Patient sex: F
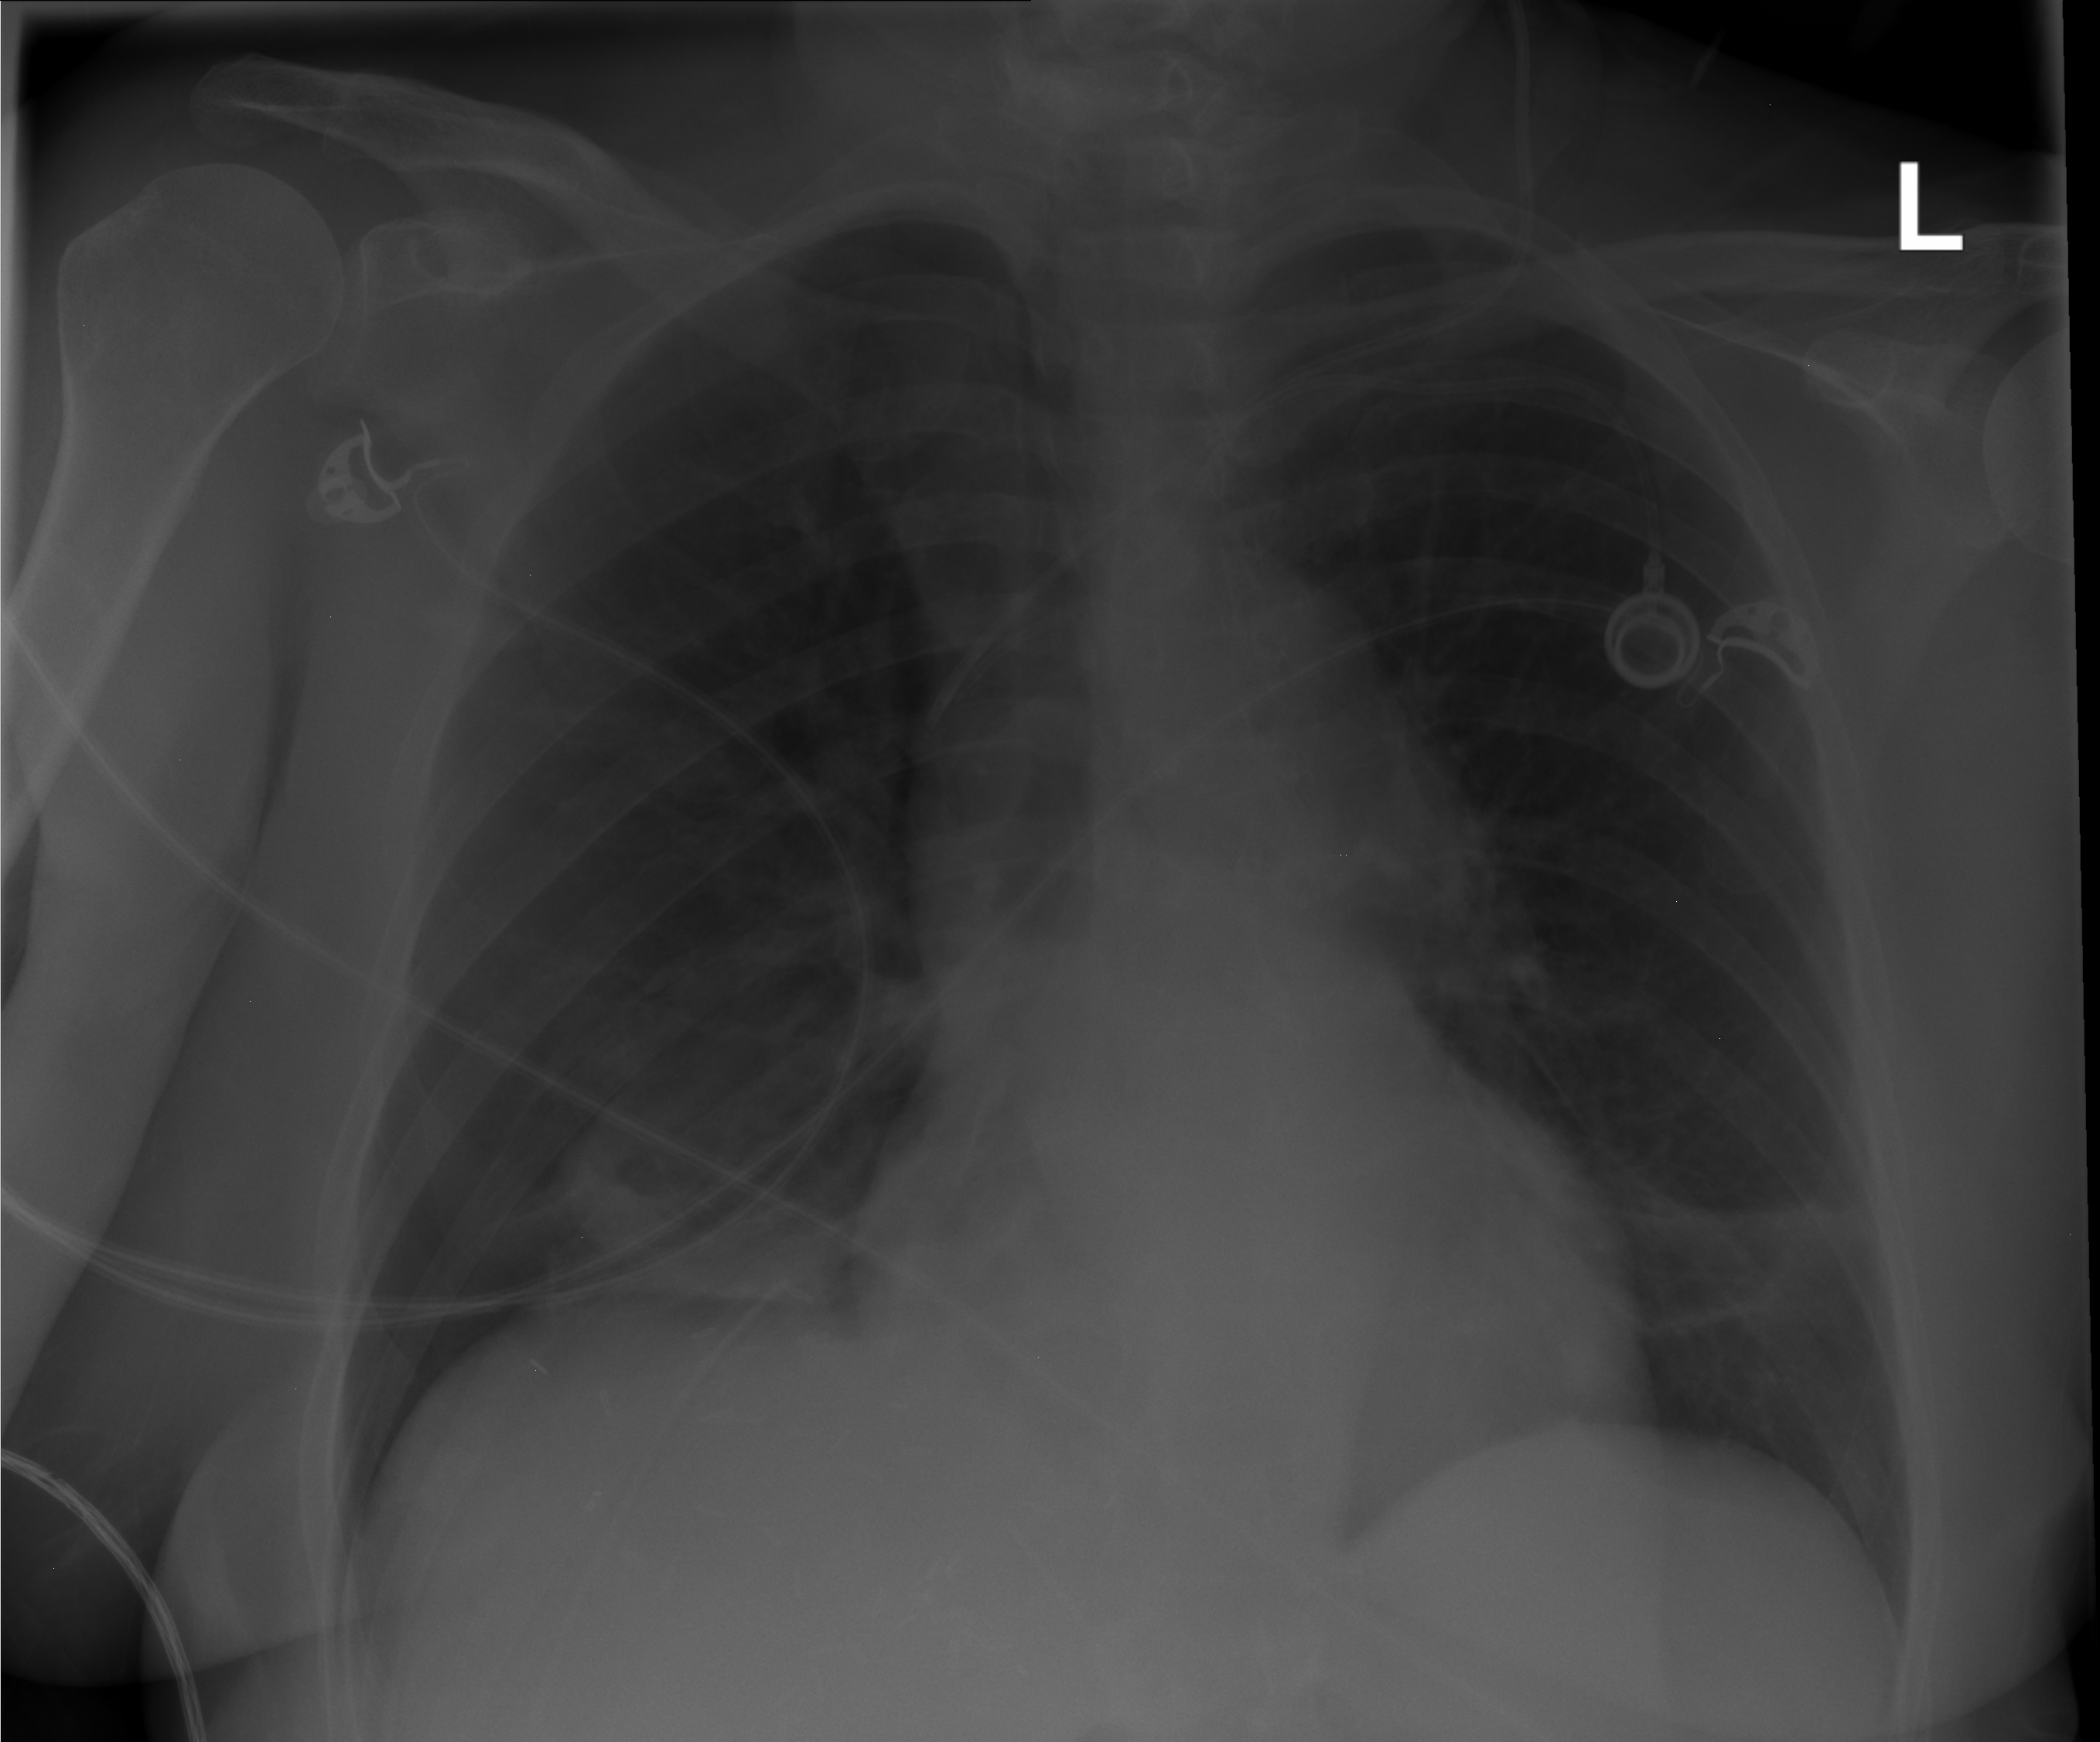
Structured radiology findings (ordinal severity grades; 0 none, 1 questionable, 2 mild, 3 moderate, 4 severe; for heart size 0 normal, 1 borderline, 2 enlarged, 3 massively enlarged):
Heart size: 0
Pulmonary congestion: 0
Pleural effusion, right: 0
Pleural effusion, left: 0
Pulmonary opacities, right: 0
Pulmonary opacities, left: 0
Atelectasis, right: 2
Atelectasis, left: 2